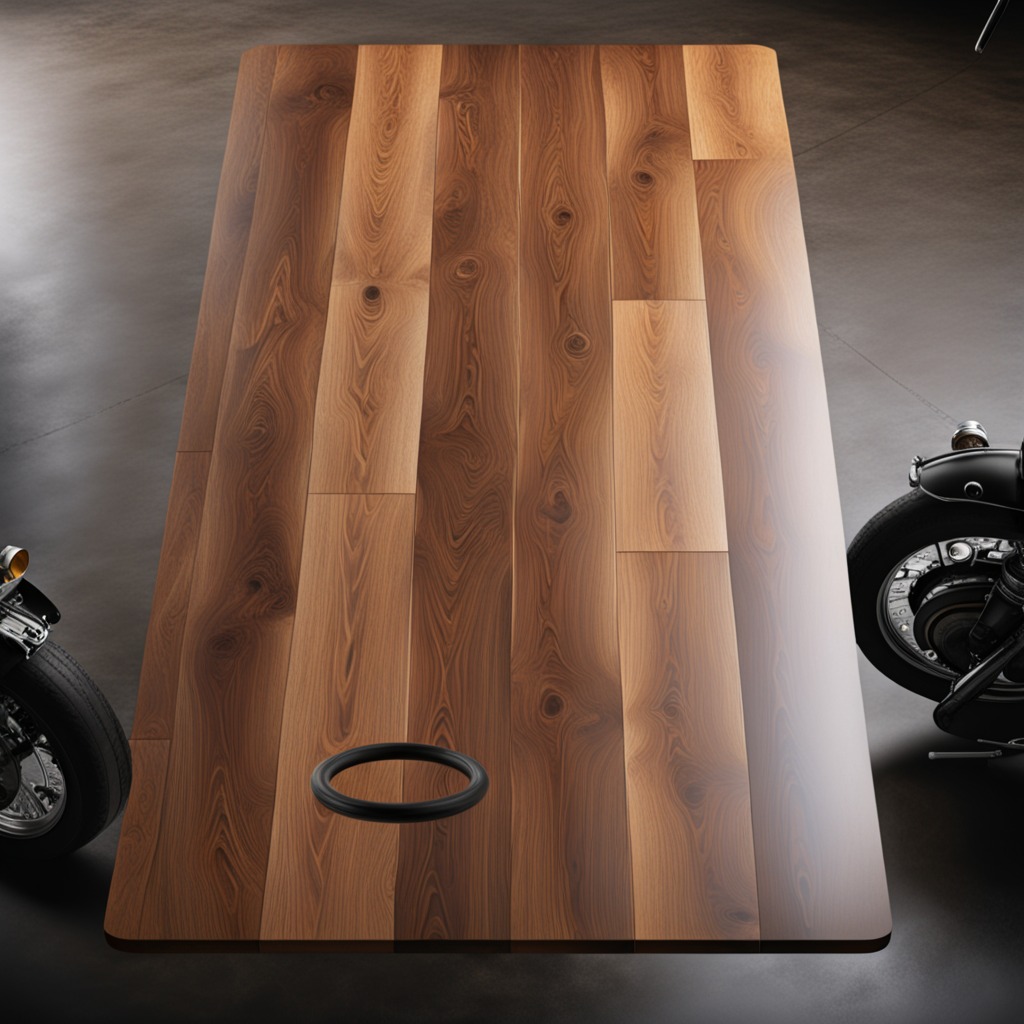
A rubber O-ring lies on an oil-spilled wooden table in a vintage motorcycle garage.